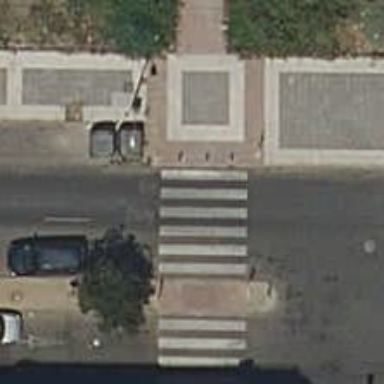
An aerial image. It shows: Zebra crossing on footway.